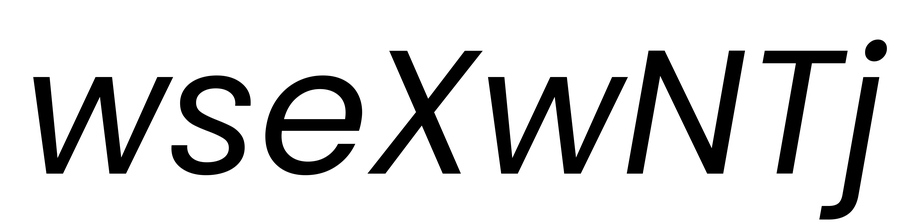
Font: Poppins-Italic